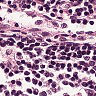
Metastatic tissue present: no